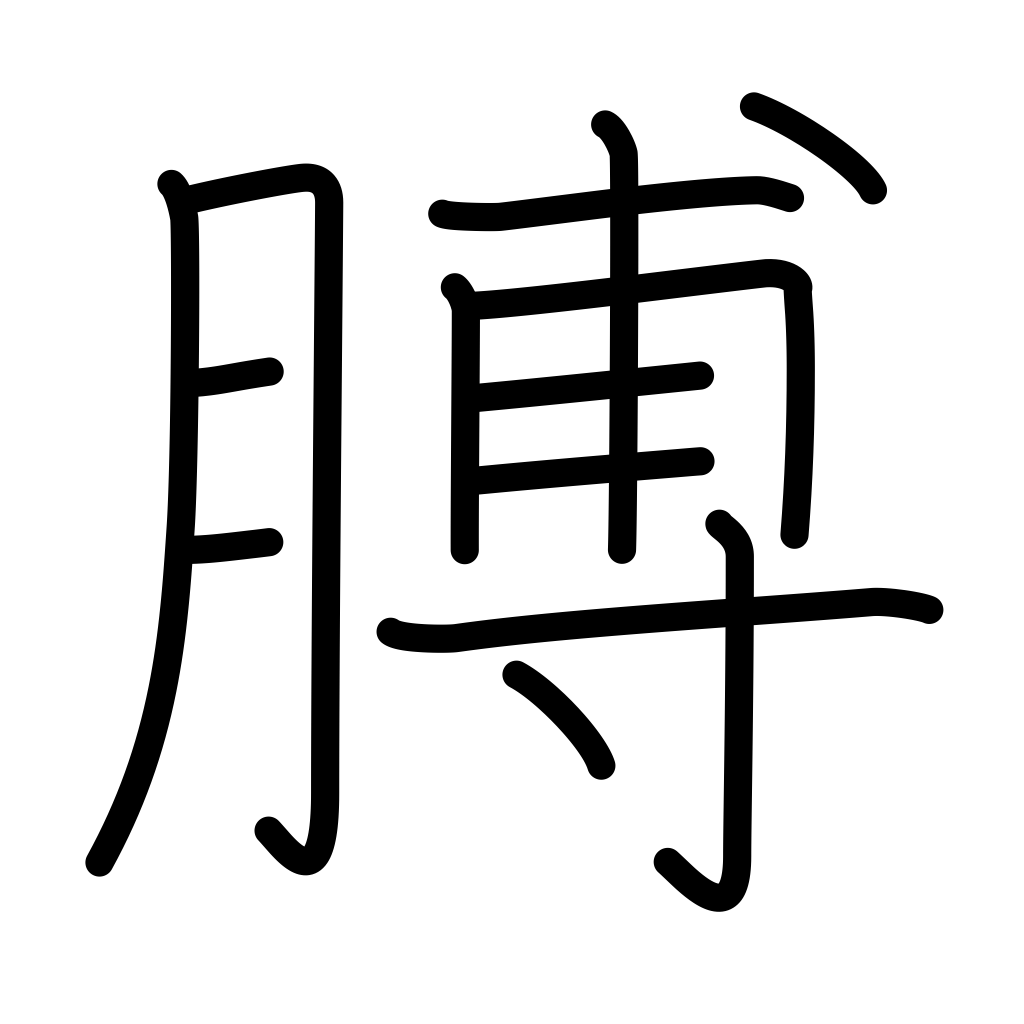
Meaning: arm